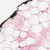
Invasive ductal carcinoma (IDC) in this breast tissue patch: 0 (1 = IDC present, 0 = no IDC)